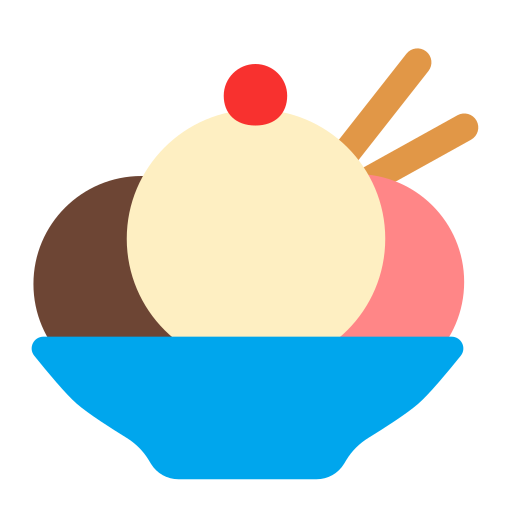
ice cream flat